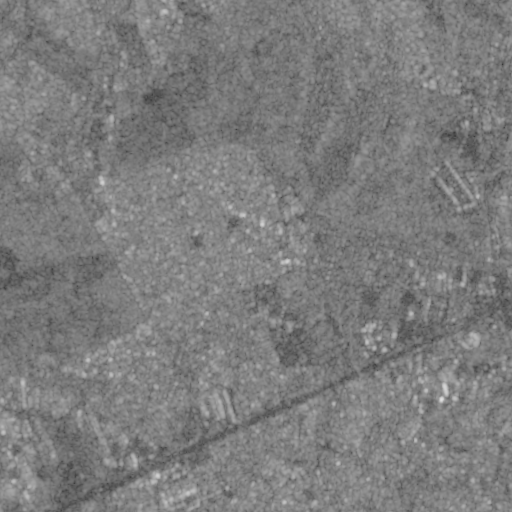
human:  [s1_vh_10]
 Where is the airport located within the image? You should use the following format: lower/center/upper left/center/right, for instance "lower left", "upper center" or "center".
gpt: The airport is located in the lower left of the image.
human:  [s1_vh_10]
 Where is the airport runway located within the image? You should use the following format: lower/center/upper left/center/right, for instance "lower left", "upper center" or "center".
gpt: The airport runway is located in the lower left of the image.
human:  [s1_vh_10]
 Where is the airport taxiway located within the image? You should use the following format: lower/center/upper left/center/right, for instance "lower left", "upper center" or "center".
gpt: The airport taxiway is located in the center left of the image.
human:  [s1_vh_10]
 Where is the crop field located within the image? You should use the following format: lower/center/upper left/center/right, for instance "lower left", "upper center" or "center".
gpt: There is no crop field in the image.

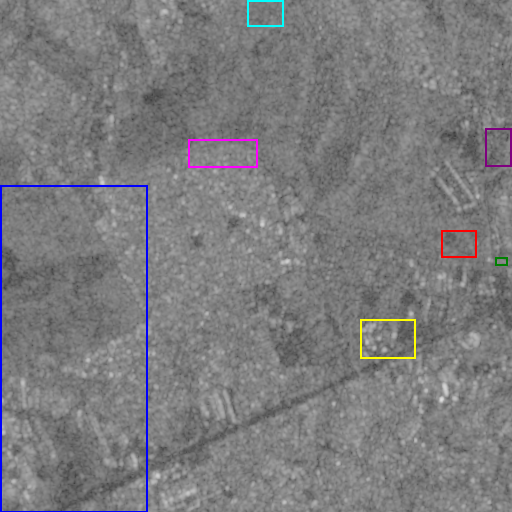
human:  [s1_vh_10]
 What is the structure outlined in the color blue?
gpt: The structure outlined in blue is an airport.
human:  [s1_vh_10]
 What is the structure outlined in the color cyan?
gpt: The structure outlined in cyan is a crop field.
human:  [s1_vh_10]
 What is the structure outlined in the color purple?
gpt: The structure outlined in purple is a park.
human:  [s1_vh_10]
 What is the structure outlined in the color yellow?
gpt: The structure outlined in yellow is a parking lot.
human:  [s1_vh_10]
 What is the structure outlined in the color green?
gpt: The structure outlined in green is a power substation.
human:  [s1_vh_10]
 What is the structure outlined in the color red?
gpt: The structure outlined in red is a wastewater plant.
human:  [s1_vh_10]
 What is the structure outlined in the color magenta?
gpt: The structure outlined in magenta is a building.
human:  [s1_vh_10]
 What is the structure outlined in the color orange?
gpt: There is no orange outline.